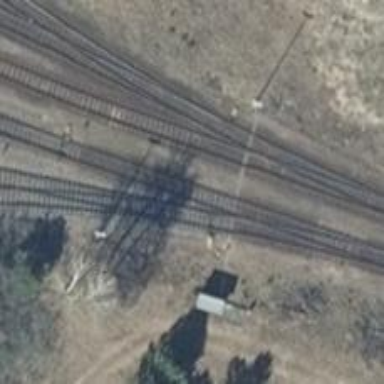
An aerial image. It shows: Railway switch.